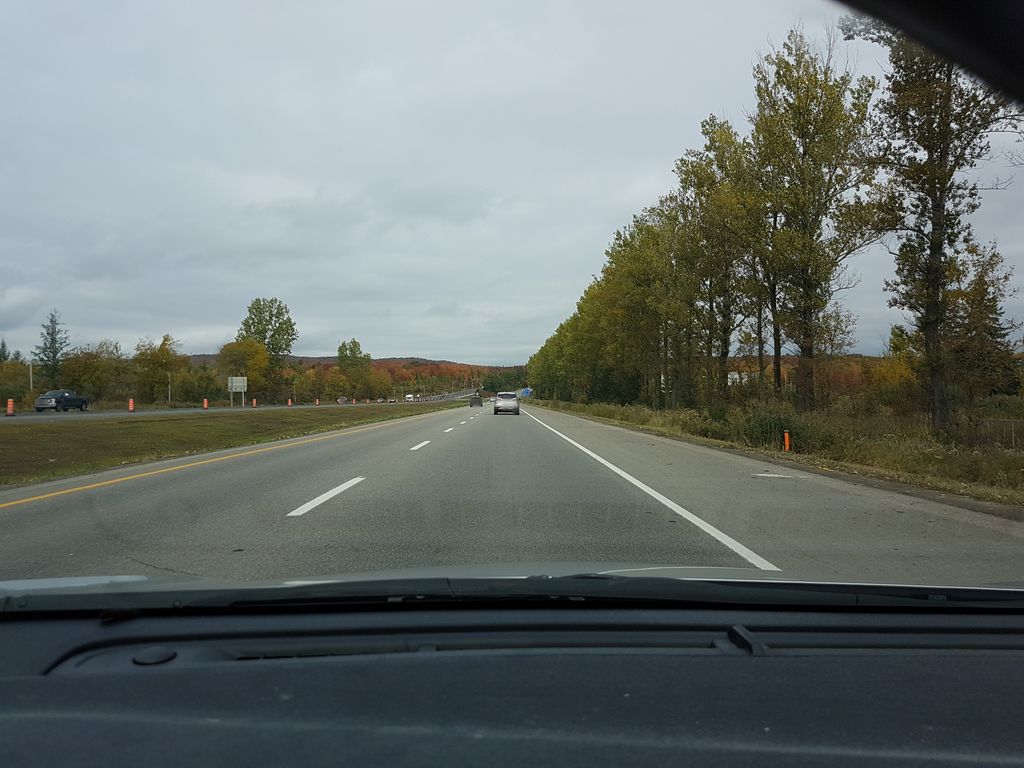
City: quebec_city